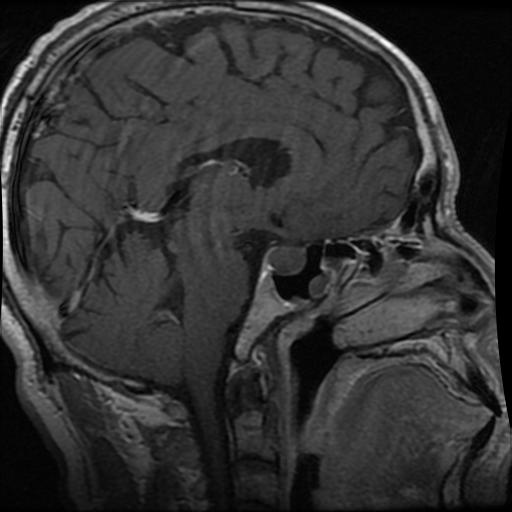
Label: pituitary